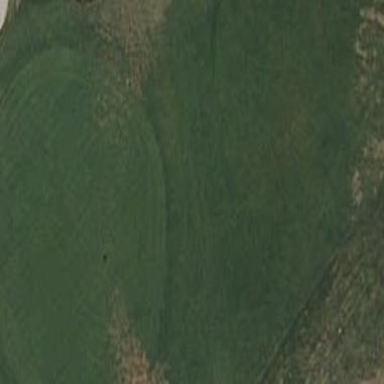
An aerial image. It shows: Golf green with grass surface.